Question: I am using seaborn jointplot to create a contour plot and respective distributions.
As the is not relevant for the message of the figure and I wanted to remove it (to avoid confusion). I was neither able to block it being put there when launching the seaborn jointplot command, neither did I find a way so far to remove the child from the plot.
'''
ax.get_children()
'''
command returns the following children:
'''
[<matplotlib.axis.XAxis at 0x7f03778cdc90>,
<matplotlib.axis.YAxis at 0x7f03778e5b90>,
<matplotlib.legend.Legend at 0x7f0377703dd0>,
<matplotlib.collections.PathCollection at 0x7f037ba60c90>,
<matplotlib.collections.PathCollection at 0x7f0378325310>,
<matplotlib.collections.PathCollection at 0x7f0377754a10>,
<matplotlib.collections.PathCollection at 0x7f0377754f50>,
<matplotlib.collections.PathCollection at 0x7f037776e4d0>,
<matplotlib.collections.PathCollection at 0x7f037776ea10>,
<matplotlib.collections.PathCollection at 0x7f037776ee90>,
<matplotlib.collections.PathCollection at 0x7f03776f73d0>,
<matplotlib.quiver.Quiver at 0x7f0377b79dd0>,
<matplotlib.text.Text at 0x7f037789a6d0>,
<matplotlib.text.Text at 0x7f037789a710>,
<matplotlib.text.Text at 0x7f037789a750>,
<matplotlib.patches.Rectangle at 0x7f037789a790>,
<matplotlib.spines.Spine at 0x7f03778cdb50>,
<matplotlib.spines.Spine at 0x7f0377953f50>,
<matplotlib.spines.Spine at 0x7f03778cd9d0>,
<matplotlib.spines.Spine at 0x7f03778bb390>]
'''
But ax.get_children()[12].remove() finishes with
'''
raise NotImplementedError('cannot remove artist')
'''
It also seems that seaborn somehow blocks plt.ion() or/and other redraw stuff.
I am expecting the solution to be quite simple (some combination of find_object command + delete). Any advice?
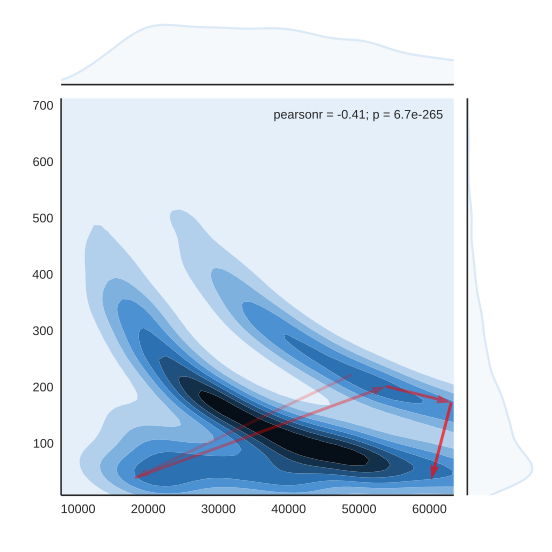
Answer: From the <URL>:
> : callable or NoneFunction used to calculate a statistic about the relationship and annotate the plot. Should map x and y either to a single value or to a
(value, p) tuple. .
So when calling 'jointplot', just set 'stat_func' to 'None'.